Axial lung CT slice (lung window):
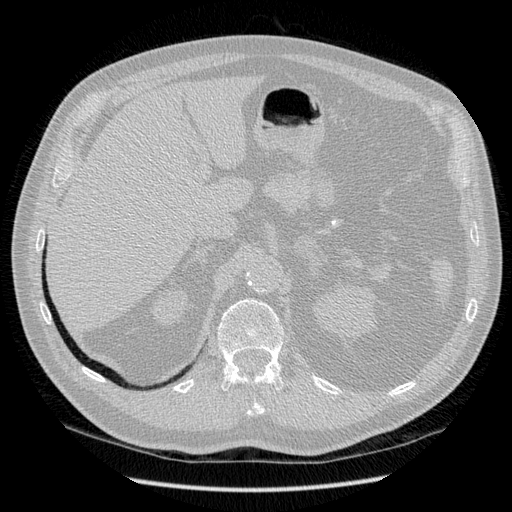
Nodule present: no